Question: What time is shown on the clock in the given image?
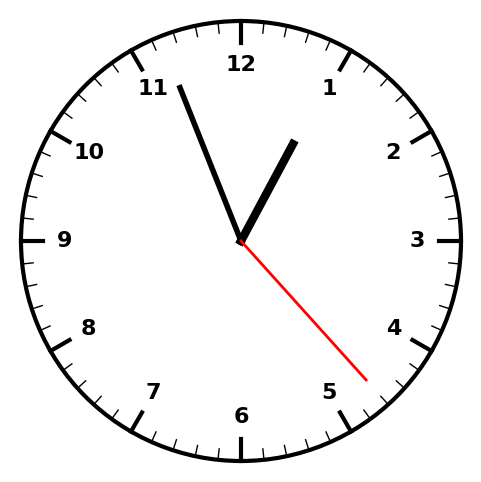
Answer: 12:56:23